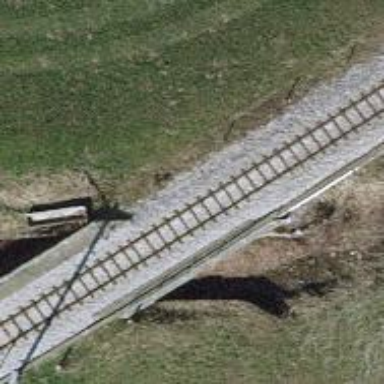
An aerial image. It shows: Narrow-gauge railway bridge with electrified contact line for single track.